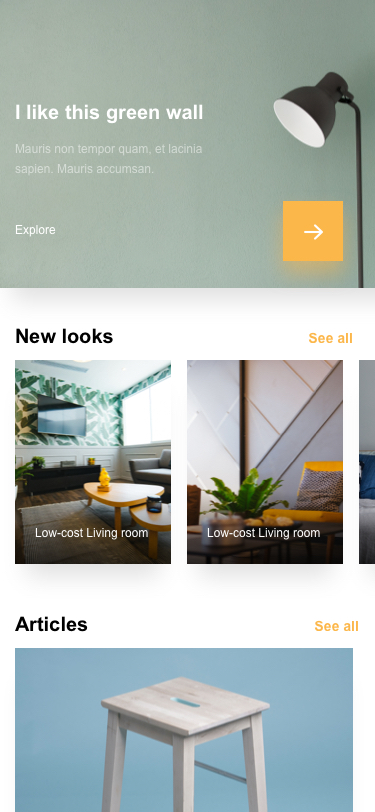
Text in this UI design:
New looks
Articles
Explore
I like this green wall
Mauris non tempor quam, et lacinia sapien. Mauris accumsan.
See all
See all
Low-cost Living room
Low-cost Living room